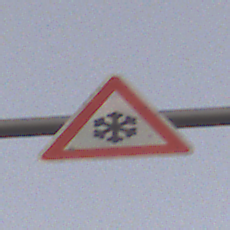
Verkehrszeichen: SchneeOderEisglaette
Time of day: SunriseSunset
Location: Outdoor (Nature)
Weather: Clear
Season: NotSpecified
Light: Natural